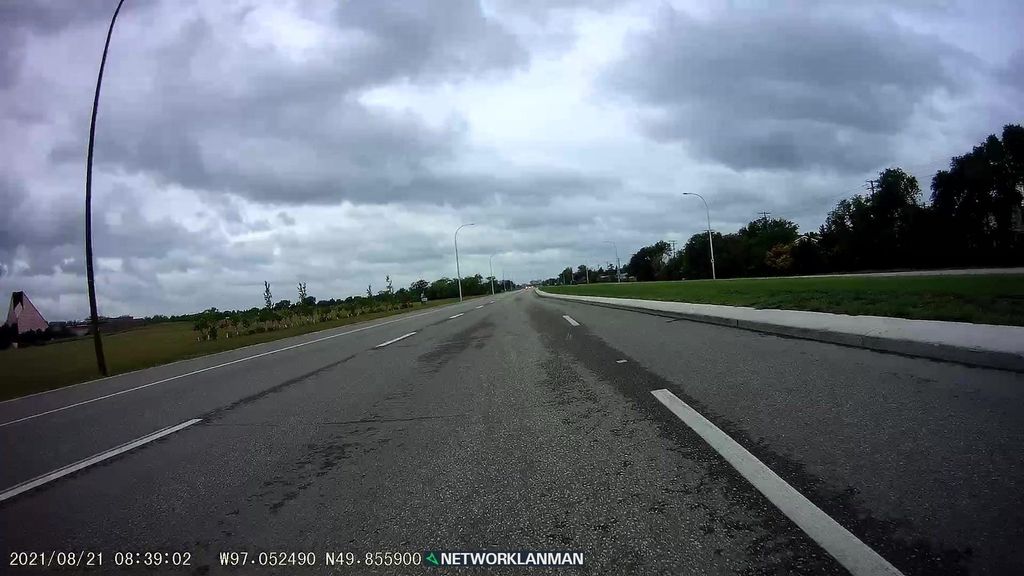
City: winnipeg